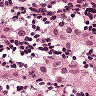
Metastatic tissue present: yes